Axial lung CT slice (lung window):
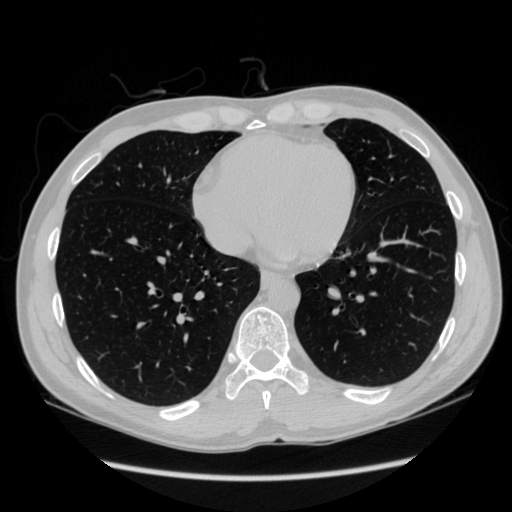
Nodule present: no